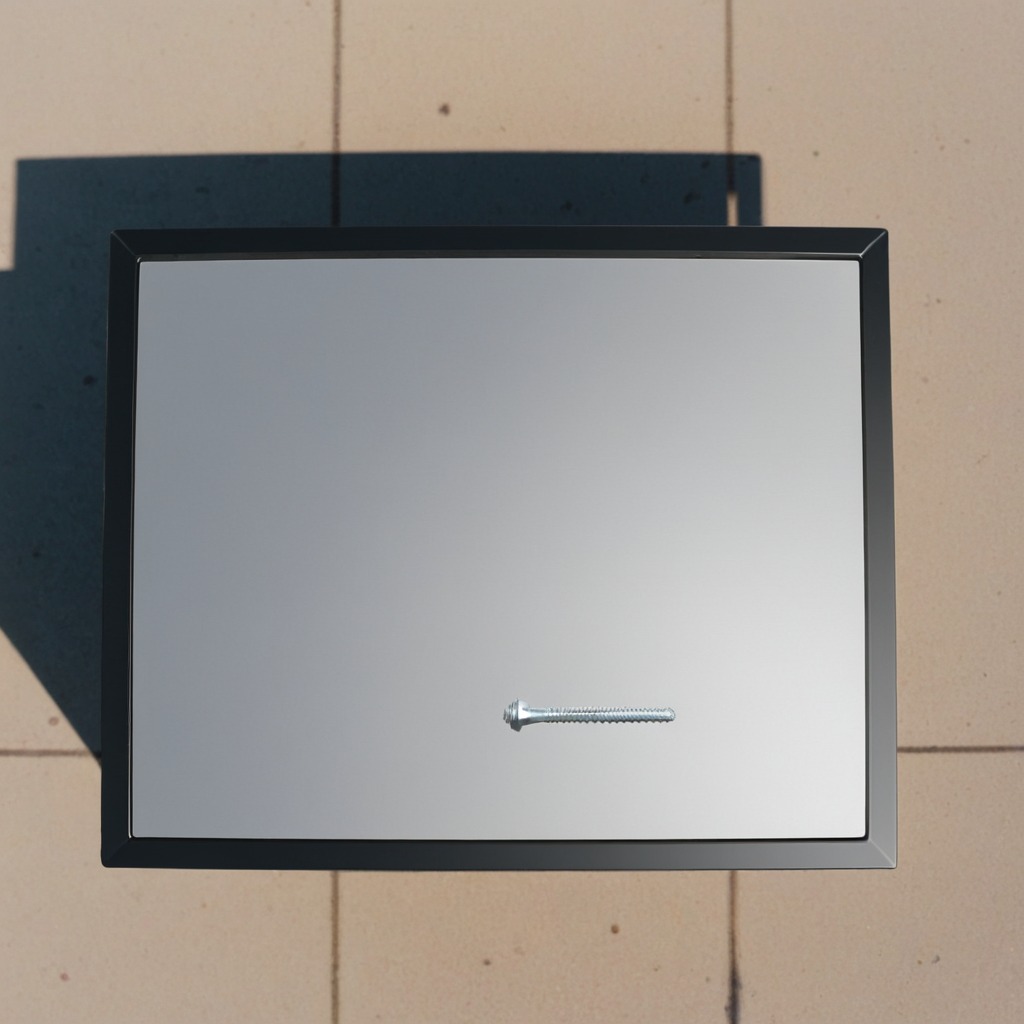
A metal screw is lying on the clean utility table.